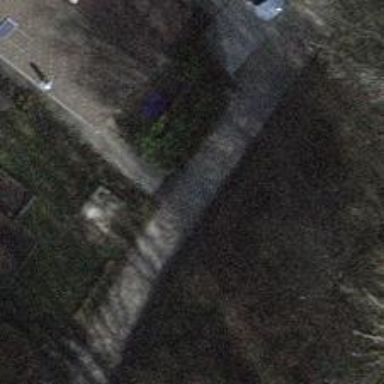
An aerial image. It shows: Unpaved residential road.